Question: I am trying to add percentage labels to a stacked AND faceted barplot (position='fill'). I want the percentages displayed to add up for each bar.
I'm using a data set like this:
'''
## recreate dataset
Village<-c(rep('Vil1',10),rep('Vil2',10))
livestock<-c('p','p','p','c','c','s','s','s','g','g',
'p','p','c','c','s','s','s','s','g','g')
dose<-c(3,2,1,2,1,3,2,1,2,1,
2,1,2,1,4,3,2,1,2,1)
Freq<-c(4,5,5,2,3,4,1,1,6,8,
1,3,2,2,1,1,3,2,1,1)
df<-data.frame(Village,livestock,dose,Freq)
'''
I sucessfully plotted it and added labels that add up to 100% for each X variable (livestock):
'''
## create dose categories (factors)
df$dose<-as.character(df$dose)
df$dose[as.numeric(df$dose)>3]<-'>3'
df$dose<-factor(df$dose,levels=c('1','2','3','>3'))
## percentage barplot
ggplot(data = df, aes(x=livestock, y=Freq, fill=dose)) +
geom_bar(position='fill', stat='identity') +
labs(title="Given doses of different drugs in last 6months (livestock)",
subtitle='n=89',x="Livestock",y="Percentage",
fill = "Nr. of
doses") +
theme(axis.text.x = element_text(angle = 45, hjust=1))+
scale_y_continuous(labels=percent)+
facet_wrap(~Village)+
geom_text(aes(label = percent(..y../tapply(..y..,..x..,sum)[..x..])),
stat = "identity",position = position_fill(vjust=0.5))
'''

Does anyone know how I can change the label code within ggplot so the percentages add up to 100% for each bar? Maybe something to do with ..group..?
I tried something similar to this: <URL> put I can't make it work for my data.
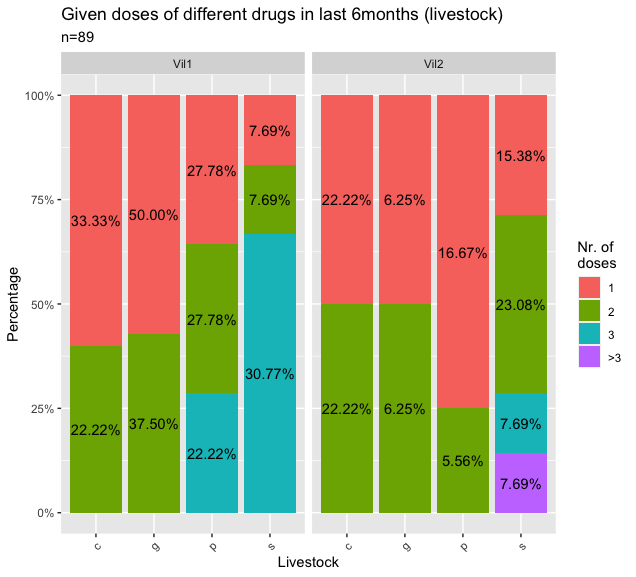
Answer: The easiest way would be to transform your data beforehand so that the fractions can be used directly.
'''
library(tidyverse)
library(scales)
# Assume df is as in example code
df <- df %>% group_by(Village, livestock) %>%
mutate(frac = Freq / sum(Freq))
ggplot(df, aes(livestock, frac, fill = dose)) +
geom_col() +
geom_text(
aes(label = percent(frac)),
position = position_fill(0.5)
) +
facet_wrap(~ Village)
'''

If you insist on not pre-transforming the data, you can write yourself a little helper function.
'''
bygroup <- function(x, group, fun = sum, ...) {
splitted <- split(x, group)
funned <- lapply(splitted, fun, ...)
funned <- mapply(function(x, y) {
rep(x, length(y))
}, x = funned, y = splitted)
unsplit(funned, group)
}
'''
Which you can then use by setting the group to 'x' and the (undocumented) 'PANEL' column.
'''
library(ggplot2)
library(scales)
# Assume df is as in example code
ggplot(df, aes(livestock, Freq, fill = dose)) +
geom_col(position = "fill") +
geom_text(
aes(
label = percent(after_stat(y / bygroup(y, interaction(x, PANEL))))
),
position = position_fill(0.5)
) +
facet_wrap(~ Village)
'''